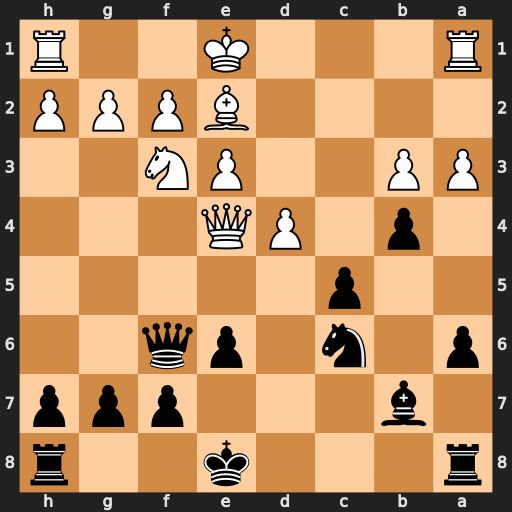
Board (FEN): r3k2r/1b3ppp/p1n1pq2/2p5/1p1PQ3/PP2PN2/4BPPP/R3K2R
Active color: b
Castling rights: KQkq
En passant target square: -
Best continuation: Nxd4 Qxd4 cxd4